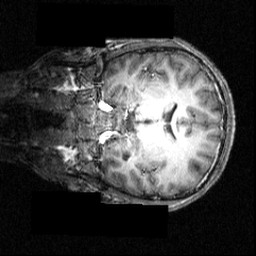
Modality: T1w
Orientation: coronal
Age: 19
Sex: male
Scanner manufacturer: siemens
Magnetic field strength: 3.951 T
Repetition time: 1.5 s
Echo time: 0.00335 s